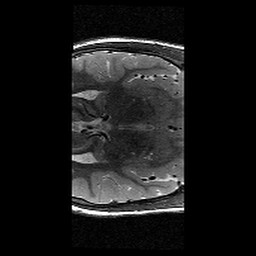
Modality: T2w
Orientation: axial
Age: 12
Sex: male
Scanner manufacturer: siemens
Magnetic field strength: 3 T
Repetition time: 9.23 s
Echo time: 0.067 s